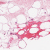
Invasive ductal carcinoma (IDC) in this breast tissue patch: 0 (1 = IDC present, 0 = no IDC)